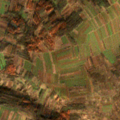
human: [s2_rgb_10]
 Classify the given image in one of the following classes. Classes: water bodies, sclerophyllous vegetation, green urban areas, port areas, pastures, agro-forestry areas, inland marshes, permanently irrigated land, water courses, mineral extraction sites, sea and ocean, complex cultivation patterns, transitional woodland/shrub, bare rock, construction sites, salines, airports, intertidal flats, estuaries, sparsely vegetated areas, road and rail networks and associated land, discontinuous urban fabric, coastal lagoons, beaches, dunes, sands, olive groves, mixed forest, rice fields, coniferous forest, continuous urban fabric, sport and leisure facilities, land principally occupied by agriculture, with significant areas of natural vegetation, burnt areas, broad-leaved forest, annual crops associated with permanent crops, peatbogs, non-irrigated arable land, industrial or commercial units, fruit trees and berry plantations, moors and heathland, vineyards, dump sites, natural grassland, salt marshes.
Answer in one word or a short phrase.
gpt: non-irrigated arable land, land principally occupied by agriculture, with significant areas of natural vegetation, transitional woodland/shrub